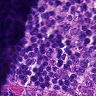
Metastatic tissue present: yes